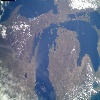
Label: water